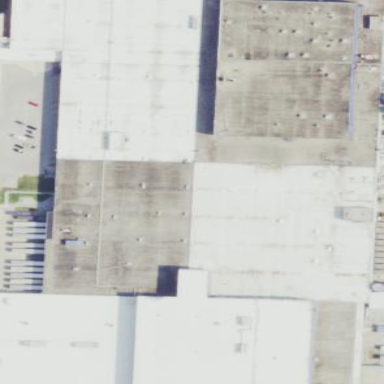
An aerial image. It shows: Industrial building.